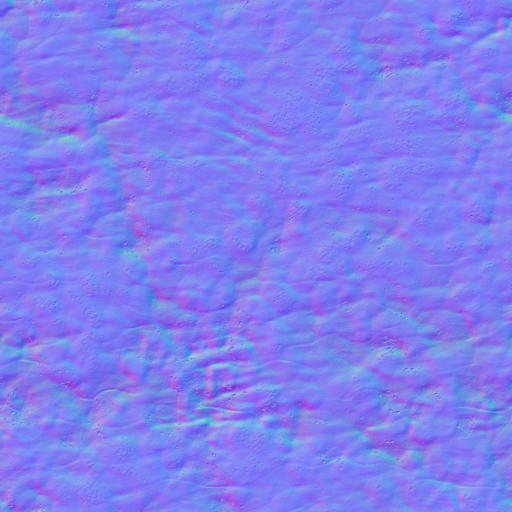
beach dirt dirty ground leaf leaves light pebbles rocks sand water white